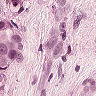
Metastatic tissue present: yes